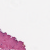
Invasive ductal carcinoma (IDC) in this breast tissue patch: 0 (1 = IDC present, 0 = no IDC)